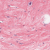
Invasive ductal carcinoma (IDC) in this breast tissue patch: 0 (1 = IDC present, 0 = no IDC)